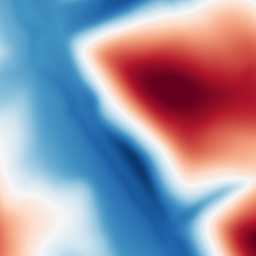
Category: multiscale
Decomposition family: dog
Decomposition parameters: sigma_low: 5
sigma_high: 100
Upsampling method: sinc_blackman
Upsampling parameters: scale: 4
kernel_size: 16
Upsampling scale: 4